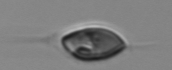
Label: Chrysochromulina